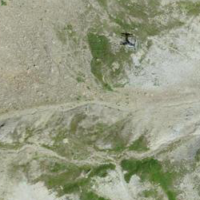
EUNIS habitat code: 31
Species observed at this site:
Gypaetus barbatus